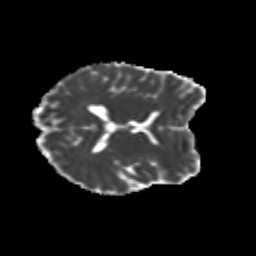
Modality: MD
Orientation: axial
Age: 21
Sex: female
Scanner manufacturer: siemens
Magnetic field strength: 3 T
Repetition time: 3.5 s
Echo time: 0.104 s